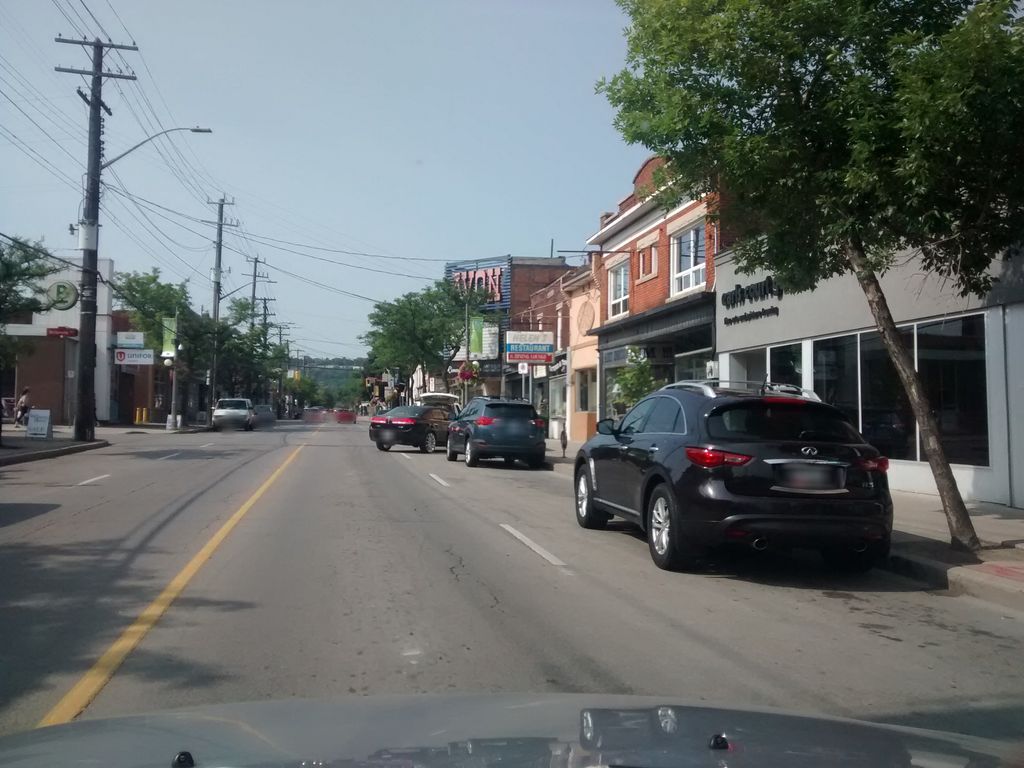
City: hamilton